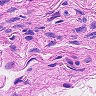
Metastatic tissue present: no